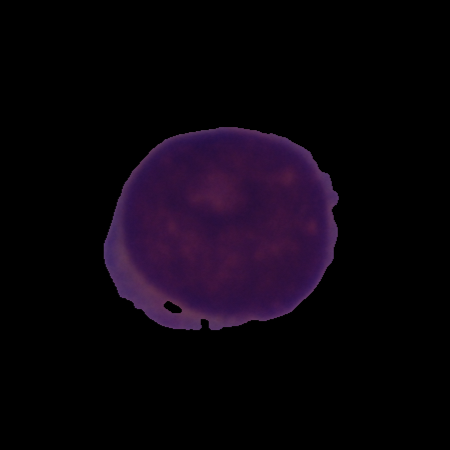
Label: cancer